Question: ...so my sql view returns nvarchar as '123456' or 'JAN 11 2008 12:00AM' (view does a union on two tables and casts date to nvarchar).
I'm trying to apply some conditional date formatting i.e. I want to format the date by checking the "Type" column as:
'''
=IIf(Fields!Type.Value = "COS", Fields!CosNoOrDateToContractor.Value, FormatDateTime (Fields!CosNoOrDateToContractor.Value, vbShortDate))
'''
So basically if the type is a "COS" then just return the data as is, otherwise format it to a date.
When previewing the report if its a COS then I get #Error in the textbox (Conversion from string "123456" to type 'Date' is not valid.
It's anything else then data is formatted as date.
Does this make sense?
Anything wrong with the syntax or is what I'm trying to do not possible?

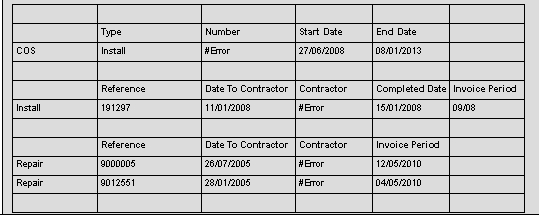
Answer: Have modified the view instead so I'm not casting dates to nvarchar.